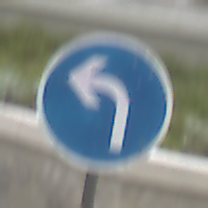
Verkehrszeichen: VorgeschriebeneFahrtrichtungLinks
Umgebung: Outdoor, Urban
Tageszeit: Midday
Wetter: Overcast
Licht: Natural
Jahreszeit: NotSpecified
Kontrast: LowContrast